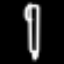
Label: pencil